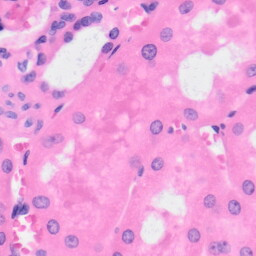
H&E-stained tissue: Kidney